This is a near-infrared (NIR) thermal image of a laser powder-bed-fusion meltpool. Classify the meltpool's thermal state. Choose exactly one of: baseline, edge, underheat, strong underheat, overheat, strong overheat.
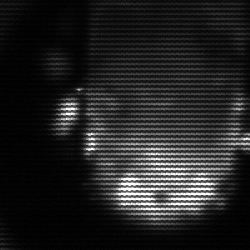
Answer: baseline